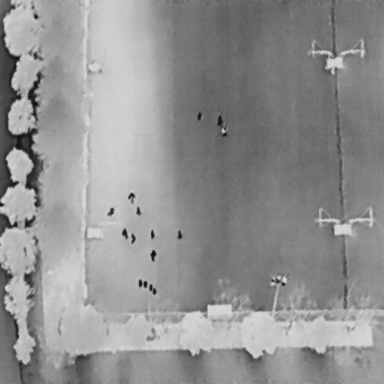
There are 11 People in the infrared image.